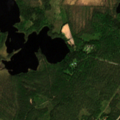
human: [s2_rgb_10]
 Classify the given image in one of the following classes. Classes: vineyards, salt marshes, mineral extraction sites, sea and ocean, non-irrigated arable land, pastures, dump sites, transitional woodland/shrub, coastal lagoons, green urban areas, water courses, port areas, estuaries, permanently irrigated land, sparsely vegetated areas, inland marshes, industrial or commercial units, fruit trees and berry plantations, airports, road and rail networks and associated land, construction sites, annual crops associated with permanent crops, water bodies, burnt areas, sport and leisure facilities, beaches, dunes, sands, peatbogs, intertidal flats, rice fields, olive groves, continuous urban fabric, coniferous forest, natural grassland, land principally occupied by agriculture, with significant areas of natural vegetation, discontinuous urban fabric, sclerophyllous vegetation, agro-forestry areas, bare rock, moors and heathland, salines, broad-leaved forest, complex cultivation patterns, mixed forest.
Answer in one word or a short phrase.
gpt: coniferous forest, mixed forest, transitional woodland/shrub, water bodies